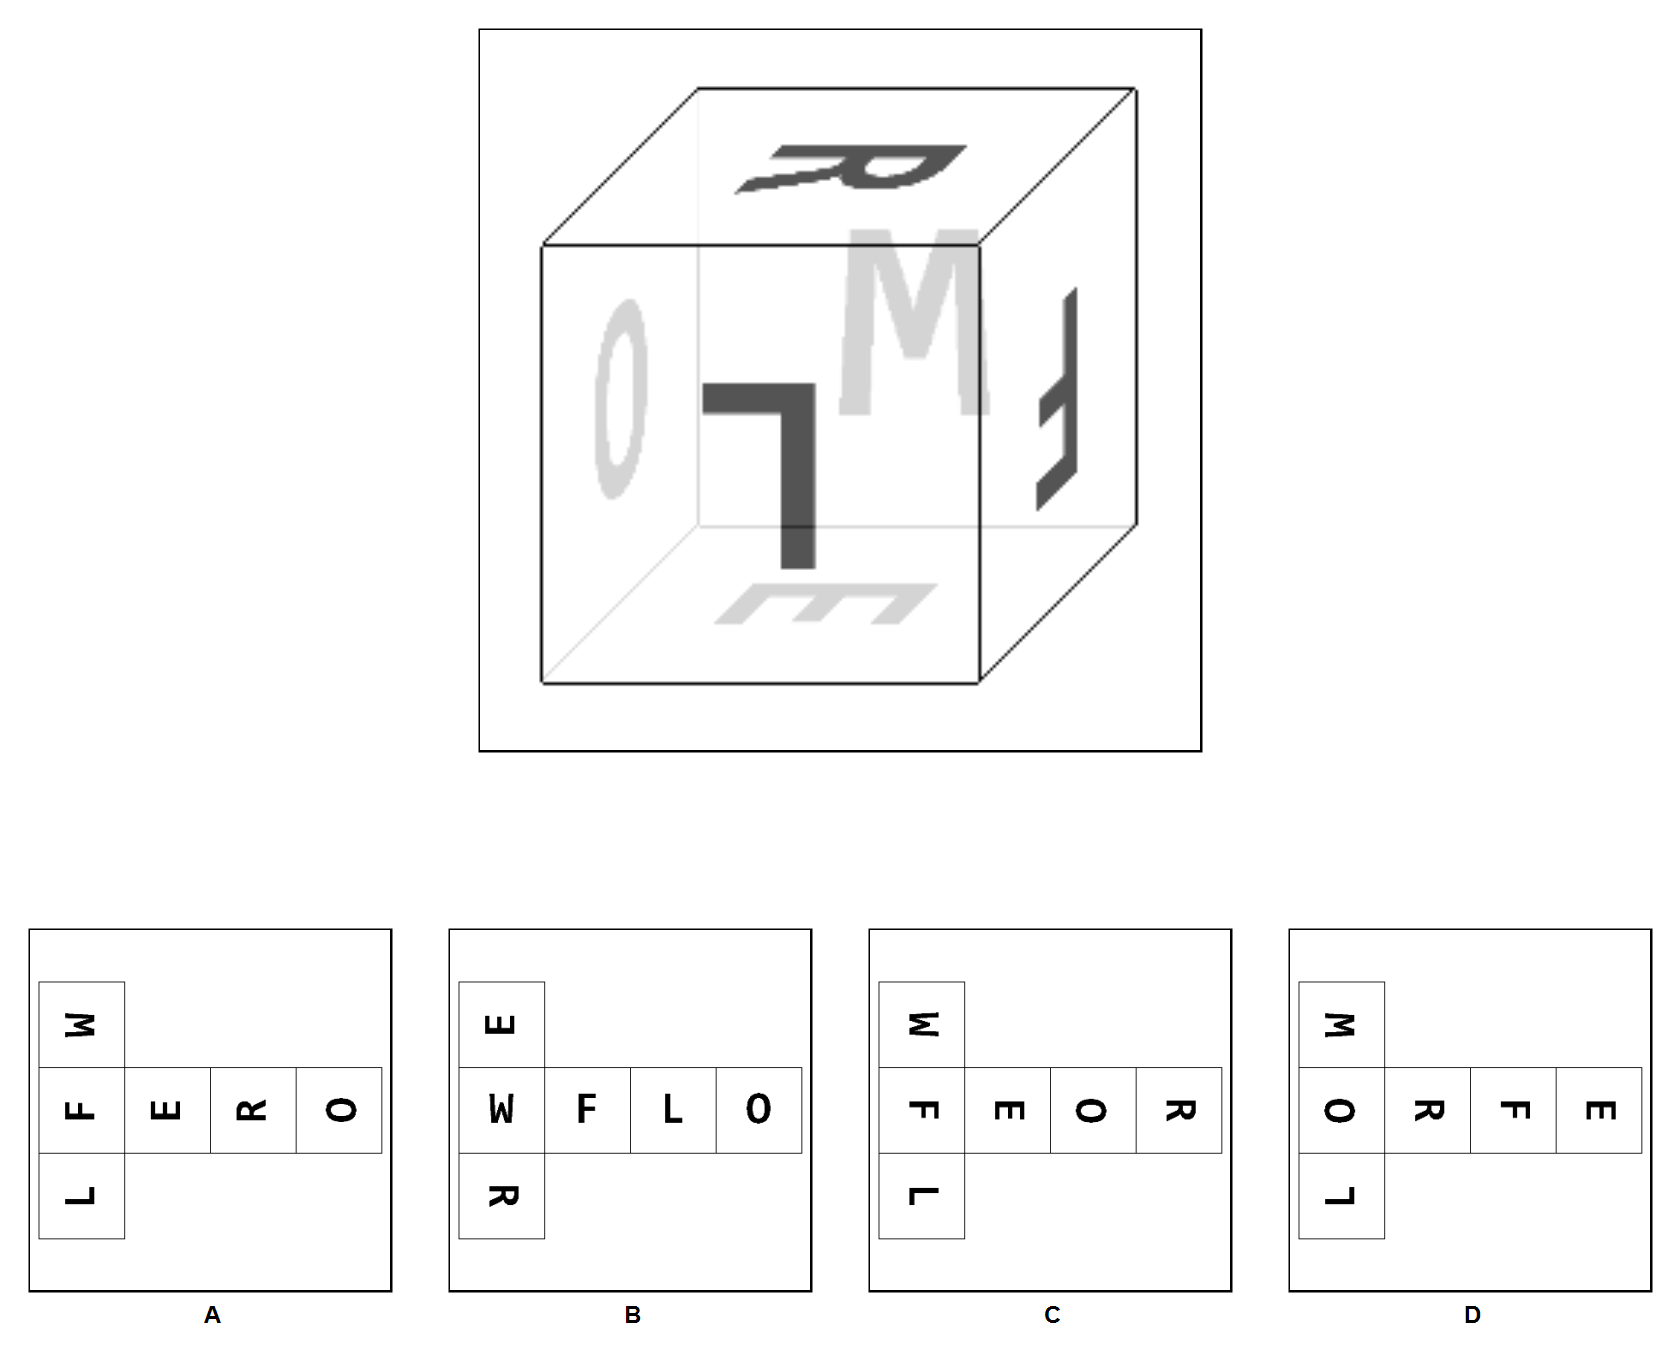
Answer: A